Field crop: maize
Growth stage: 2
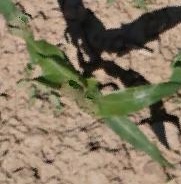
Species: maize